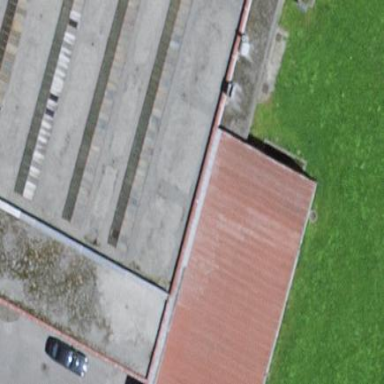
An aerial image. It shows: Industrial building.